Aerial crown-view tile of a tropical tree (Barro Colorado Island, Panama), acquired 20241216:
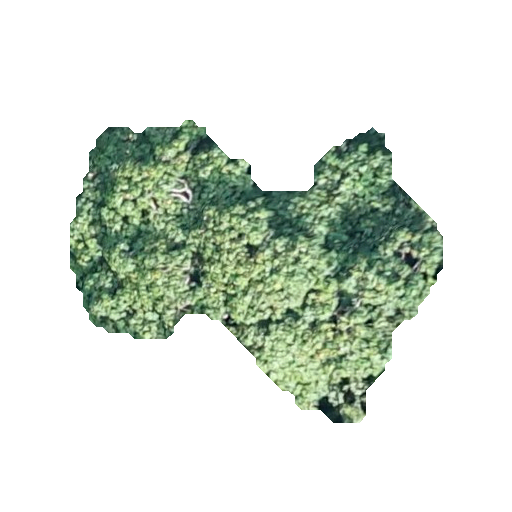
Species: Sterculia apetala
GBIF accepted scientific name: Sterculia apetala
Crown area: 101.64 m²